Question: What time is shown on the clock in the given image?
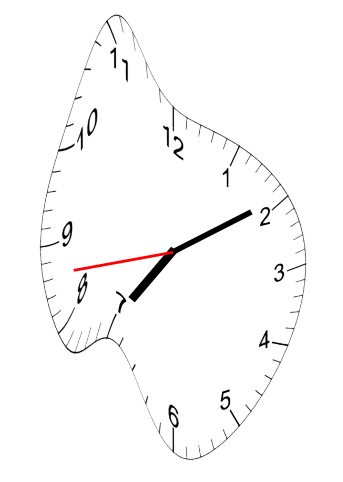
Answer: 07:09:43